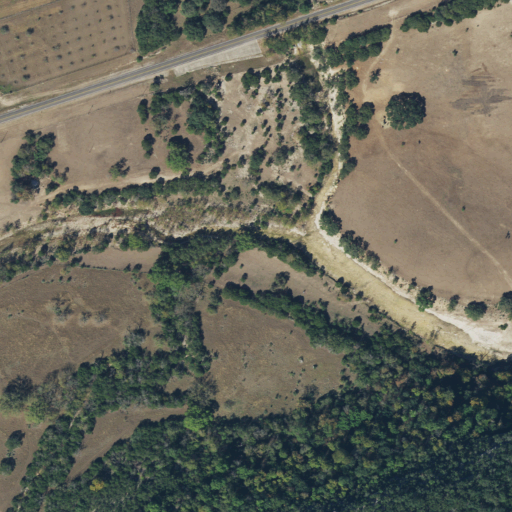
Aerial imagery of valley in Texas named Anderson Hollow containing shrub, evergreen forest, open development, deciduous forest, grassland, and low intensity development